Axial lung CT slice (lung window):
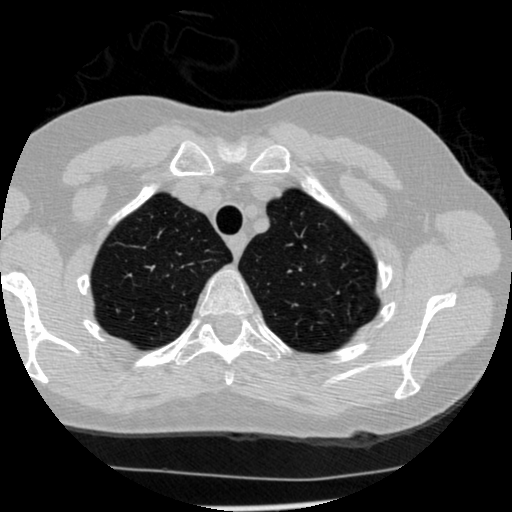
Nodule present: no